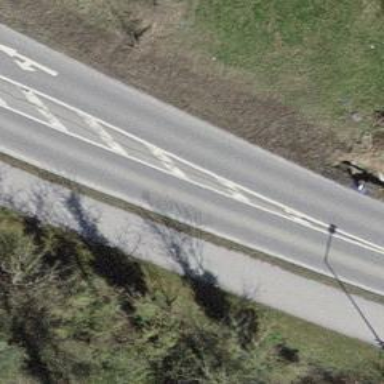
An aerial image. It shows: Secondary road with separate asphalt sidewalks and cycleway.